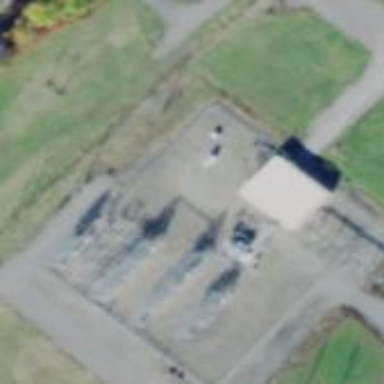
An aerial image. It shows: Industrial substation with power supply facilities.